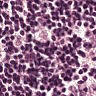
Metastatic tissue present: no